Here is a 2-D grayscale rendering of raw rotating-machine vibration samples (signal-to-image). What is the most likely rotor condition (normal, misalignment, unbalance, looseness)?
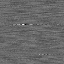
Answer: misalignment